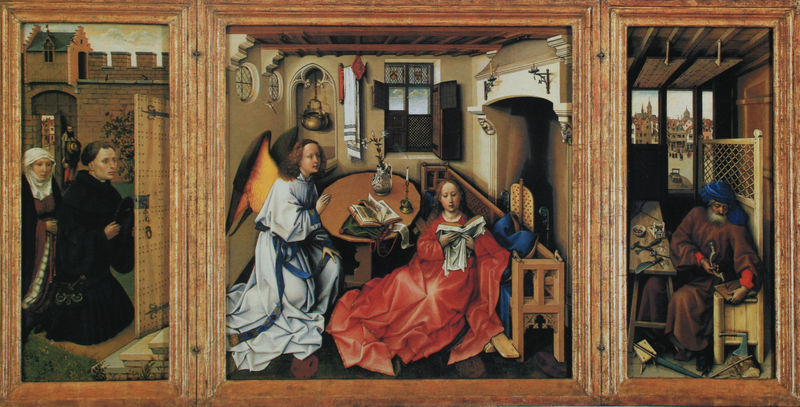
Titel: Mérodealtar
Künstler: Meister von Flémalle
Standort: New York
Institution: The Metropolitan Museum of Art
Schlagwörter: baum, flügel, gemälde, wasser, mädchen, stadt, fenster, tisch, tür, gebäude, rot, mutter, gotik, kamin, rund, engel, wohnzimmer, bank, lesen, handtuch, kammer, zeigen, exotisch, tor, stadtansicht, buch, burg, rundfenster, jungfrau, beten, altar, handwerk, handwerker, tischler, herrschaftlich, mauern, zimmermann, mittelalter, pastor, priester, mönch, mohr, mandoline, maria, madonna, josef, joseph, verkündigung, bäum, kessel, gottesmutter, bullaugen, rotes gewand, muttergottes, heilige maria, kamien, stadtmauern, koopftuch, madonna mit dem kind, engeljoseph, gottesgebärerin, maria von nazaret